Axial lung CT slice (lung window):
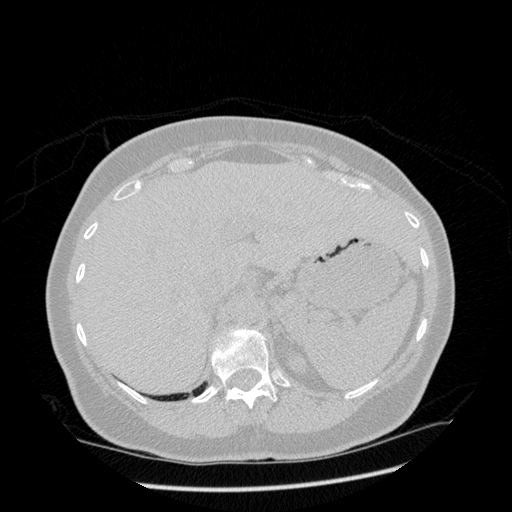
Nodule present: no